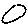
Label: bird